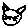
Label: cat